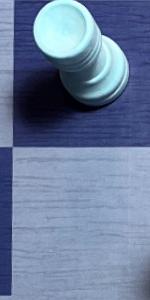
Label: Empty